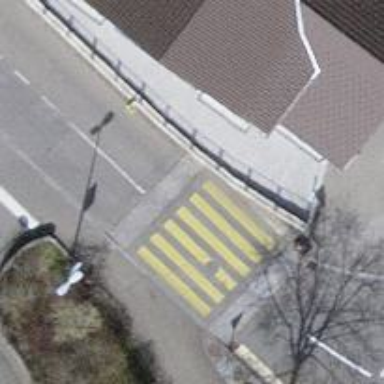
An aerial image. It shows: Kerb serving as barrier.